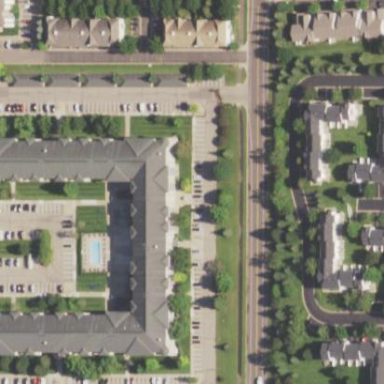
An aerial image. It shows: Image showing building with apartments.